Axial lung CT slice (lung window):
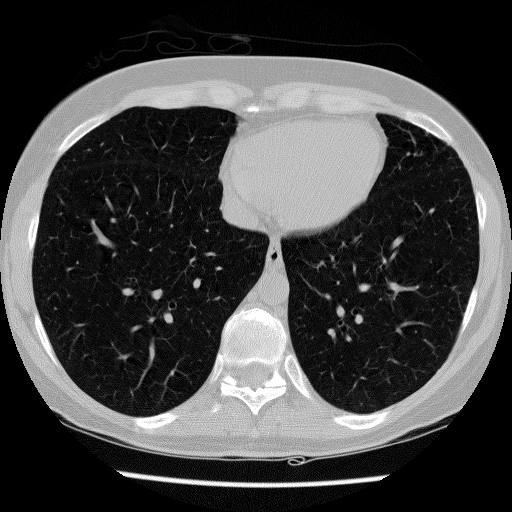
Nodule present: no